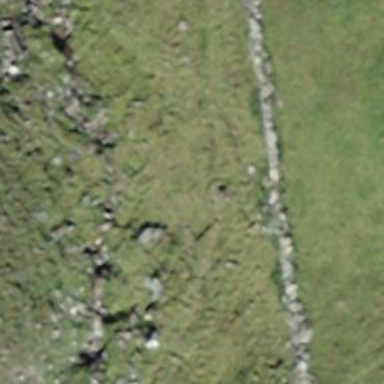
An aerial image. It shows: Path covered in grass.